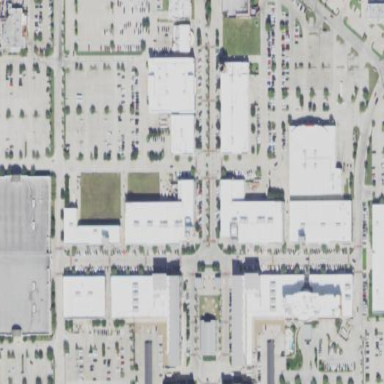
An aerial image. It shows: Open-air shopping center designated for retail purposes.